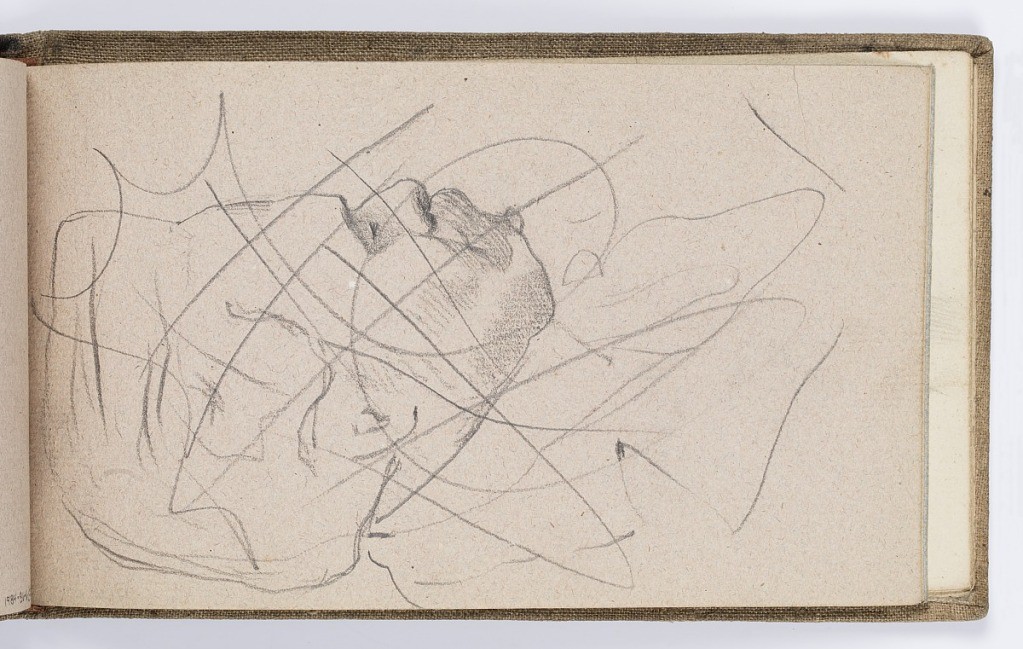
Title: Sketchbook Page: Portrait of a Man
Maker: Kenyon Cox, American, 1856–1919
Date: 1877–78
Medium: Graphite on paper
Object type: Sketchbook folio
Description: Recto: Portrait of a man in right profile. Crossed out.
Verso: Draft of a letter in French, continuing on following page. The letter asks somone (addressed only as Monsieur) for "le benefic[?] / de votre critique sur quel / ques études"